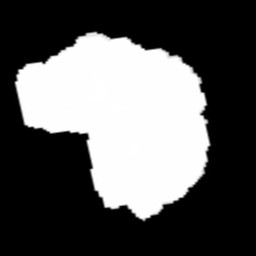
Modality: FA
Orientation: sagittal
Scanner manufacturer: siemens
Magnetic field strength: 3 T
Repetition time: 3.6 s
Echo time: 0.092 s